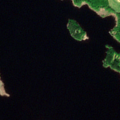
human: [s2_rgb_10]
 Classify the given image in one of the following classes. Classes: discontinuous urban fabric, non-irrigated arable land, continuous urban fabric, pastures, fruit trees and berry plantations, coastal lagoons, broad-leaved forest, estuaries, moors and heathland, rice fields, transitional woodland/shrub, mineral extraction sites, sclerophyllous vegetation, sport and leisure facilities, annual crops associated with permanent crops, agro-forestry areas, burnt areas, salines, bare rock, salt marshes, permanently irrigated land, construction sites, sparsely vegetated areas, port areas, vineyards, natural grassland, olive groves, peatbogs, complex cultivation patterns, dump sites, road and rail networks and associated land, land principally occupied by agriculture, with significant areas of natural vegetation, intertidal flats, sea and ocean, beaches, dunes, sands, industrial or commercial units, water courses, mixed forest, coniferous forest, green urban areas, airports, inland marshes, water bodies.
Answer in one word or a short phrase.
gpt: land principally occupied by agriculture, with significant areas of natural vegetation, mixed forest, water bodies